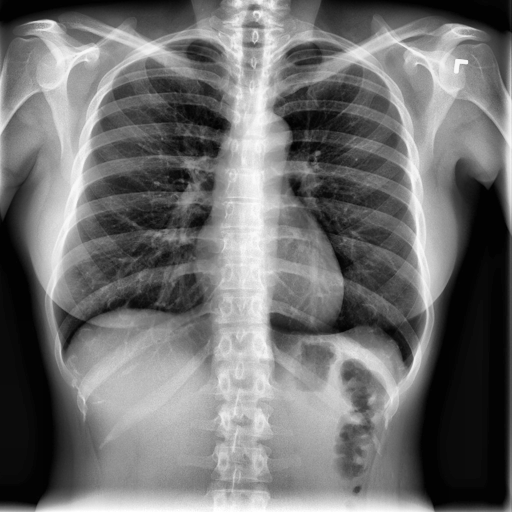
Finding: NORMAL